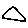
Label: triangle